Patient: sex M, age 57
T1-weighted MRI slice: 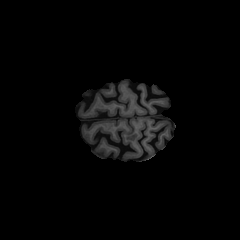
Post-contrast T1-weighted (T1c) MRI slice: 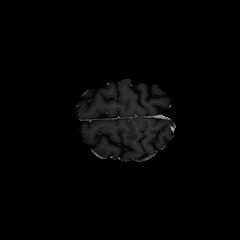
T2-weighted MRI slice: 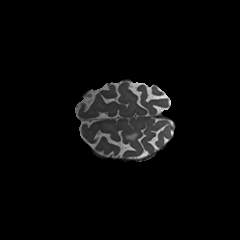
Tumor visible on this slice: yes
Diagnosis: Glioblastoma, IDH-wildtype
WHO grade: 4